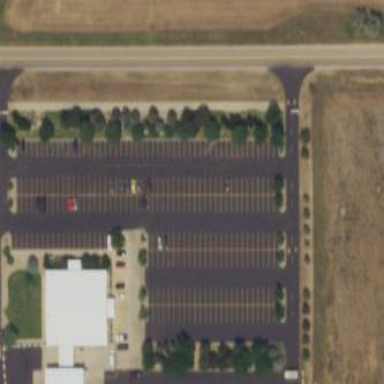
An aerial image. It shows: Parking area with asphalt surface.